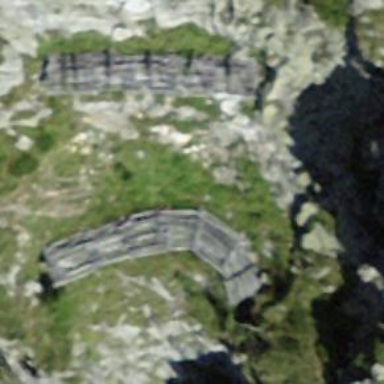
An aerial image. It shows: Structure designed for avalanche protection.